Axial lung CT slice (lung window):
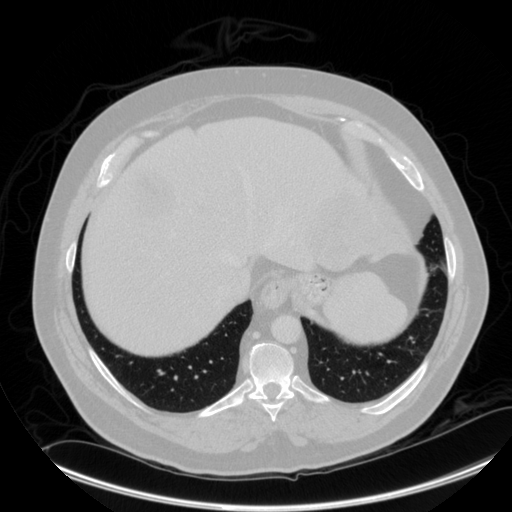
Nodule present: no